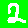
Digit: 2